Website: walmart
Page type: payment
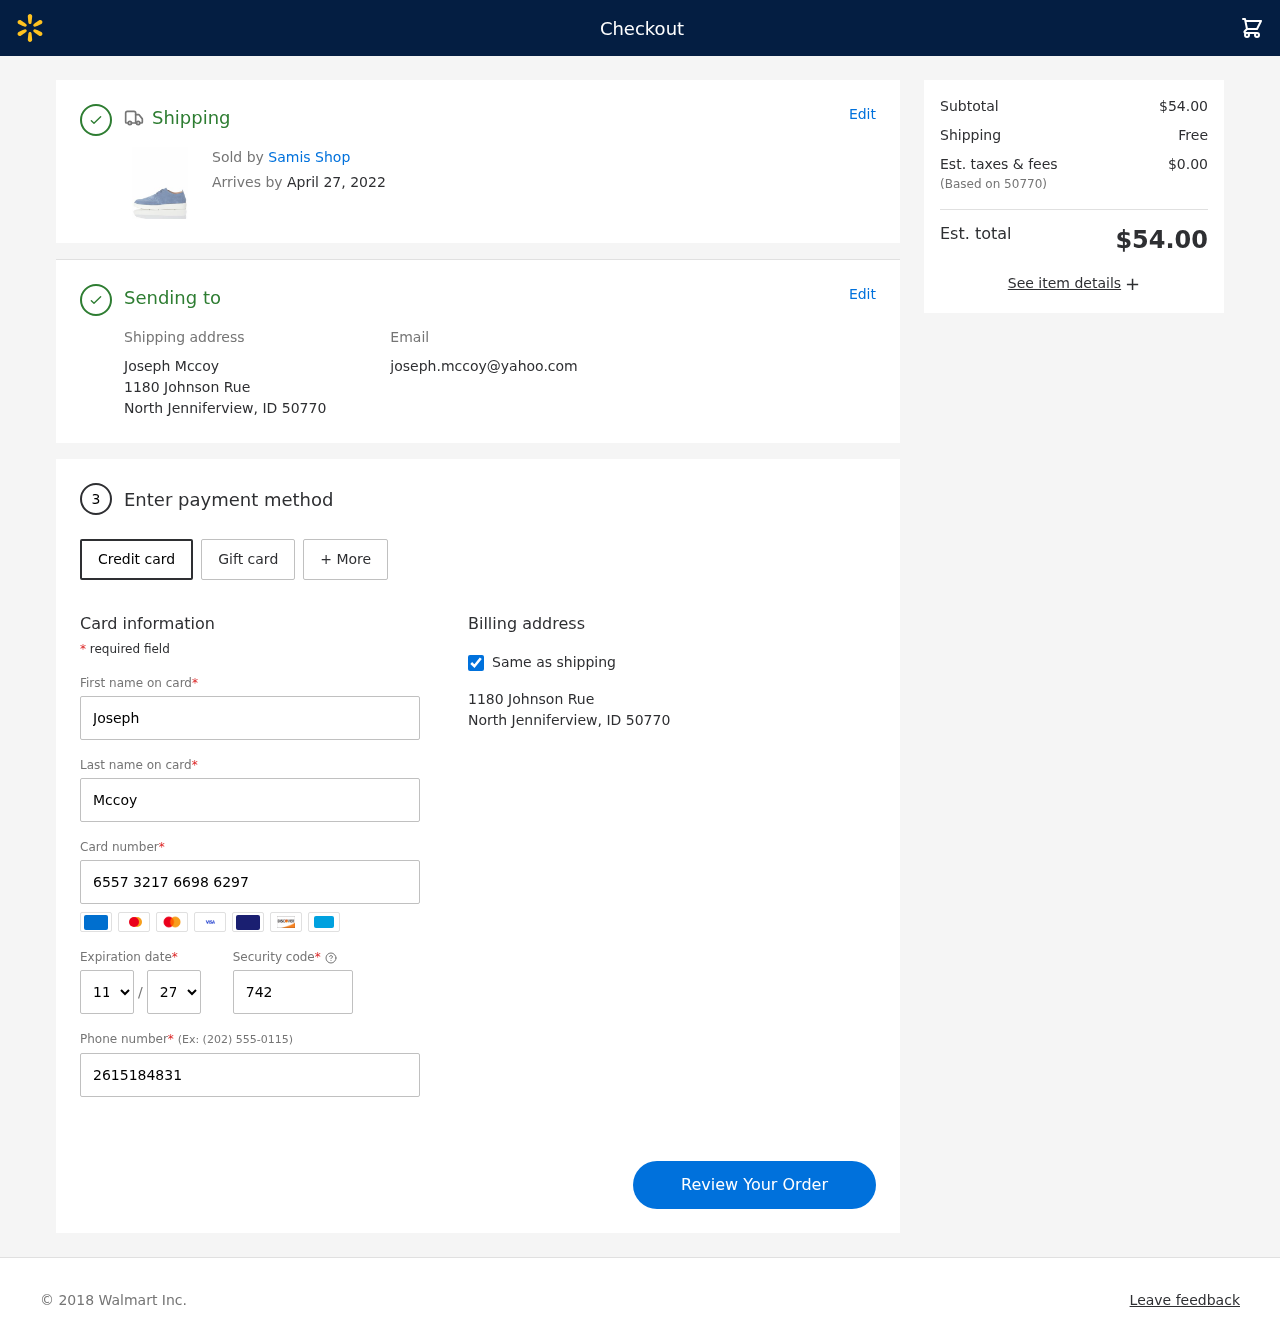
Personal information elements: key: PII_CARD_CVV
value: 742
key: PII_CARD_EXPIRY_MONTH
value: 11
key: PII_CARD_EXPIRY_YEAR
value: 27
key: PII_CARD_NUMBER
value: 6557 3217 6698 6297
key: PII_CITY_STATE_ZIP
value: North Jenniferview, ID 50770
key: PII_EMAIL
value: joseph.mccoy@yahoo.com
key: PII_FIRSTNAME
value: Joseph
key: PII_FULLNAME
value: Joseph Mccoy
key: PII_LASTNAME
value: Mccoy
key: PII_PHONE
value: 2615184831
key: PII_POSTCODE
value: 50770
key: PII_STREET
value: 1180 Johnson Rue
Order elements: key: ORDER_DELIVERY_DATE
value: April 27, 2022
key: ORDER_SUBTOTAL
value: $54.00
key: ORDER_SHIPPING_COST
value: Free
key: ORDER_TAX
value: $0.00
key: ORDER_TOTAL
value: $54.00